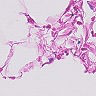
Metastatic tissue present: no